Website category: game
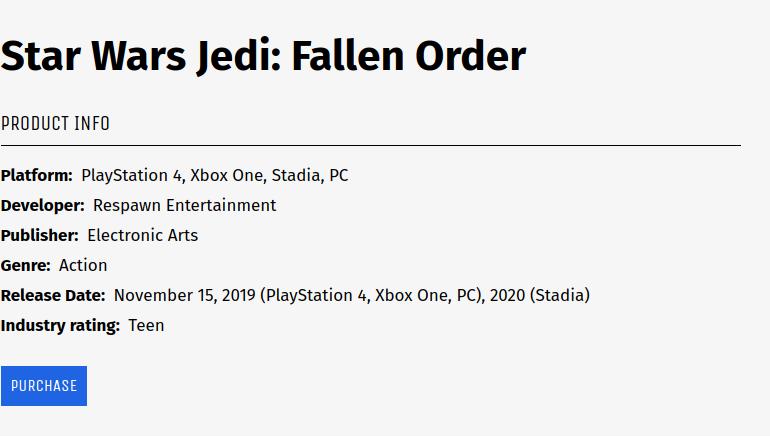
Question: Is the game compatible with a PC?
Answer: yes

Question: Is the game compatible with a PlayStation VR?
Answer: no

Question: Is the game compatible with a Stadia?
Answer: yes

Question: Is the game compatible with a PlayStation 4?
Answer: yes

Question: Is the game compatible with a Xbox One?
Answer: yes